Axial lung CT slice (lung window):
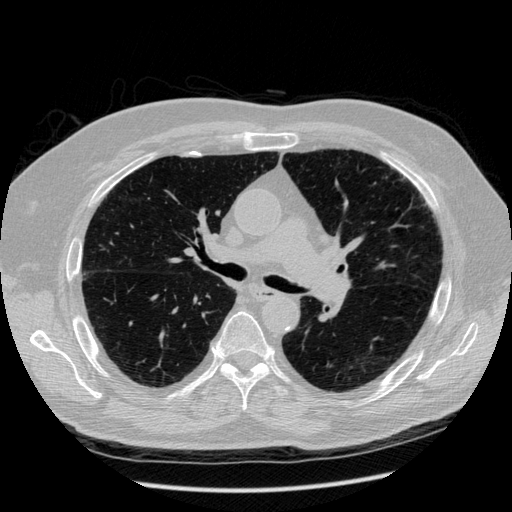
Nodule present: no